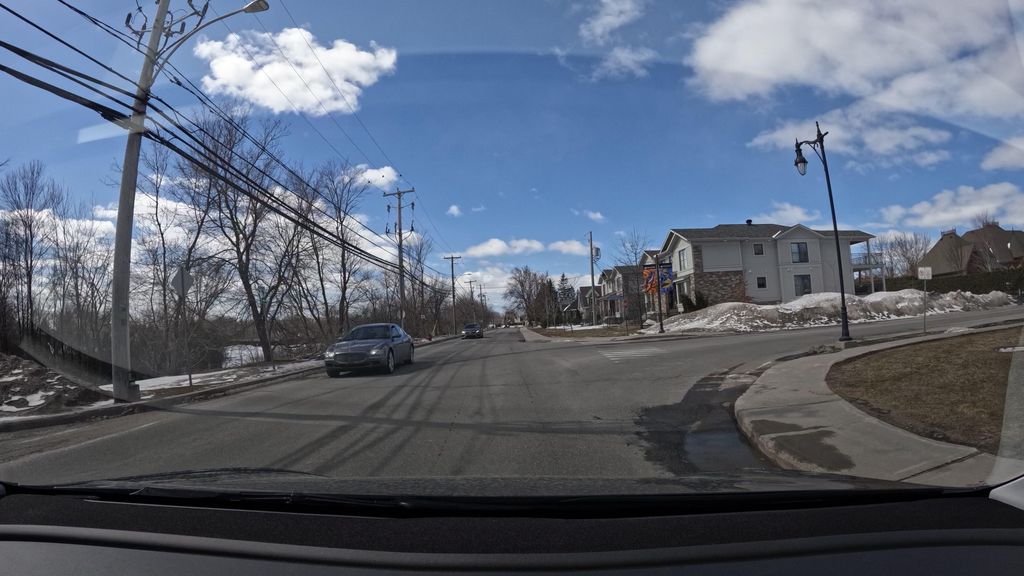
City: montreal